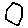
Label: hexagon